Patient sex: M
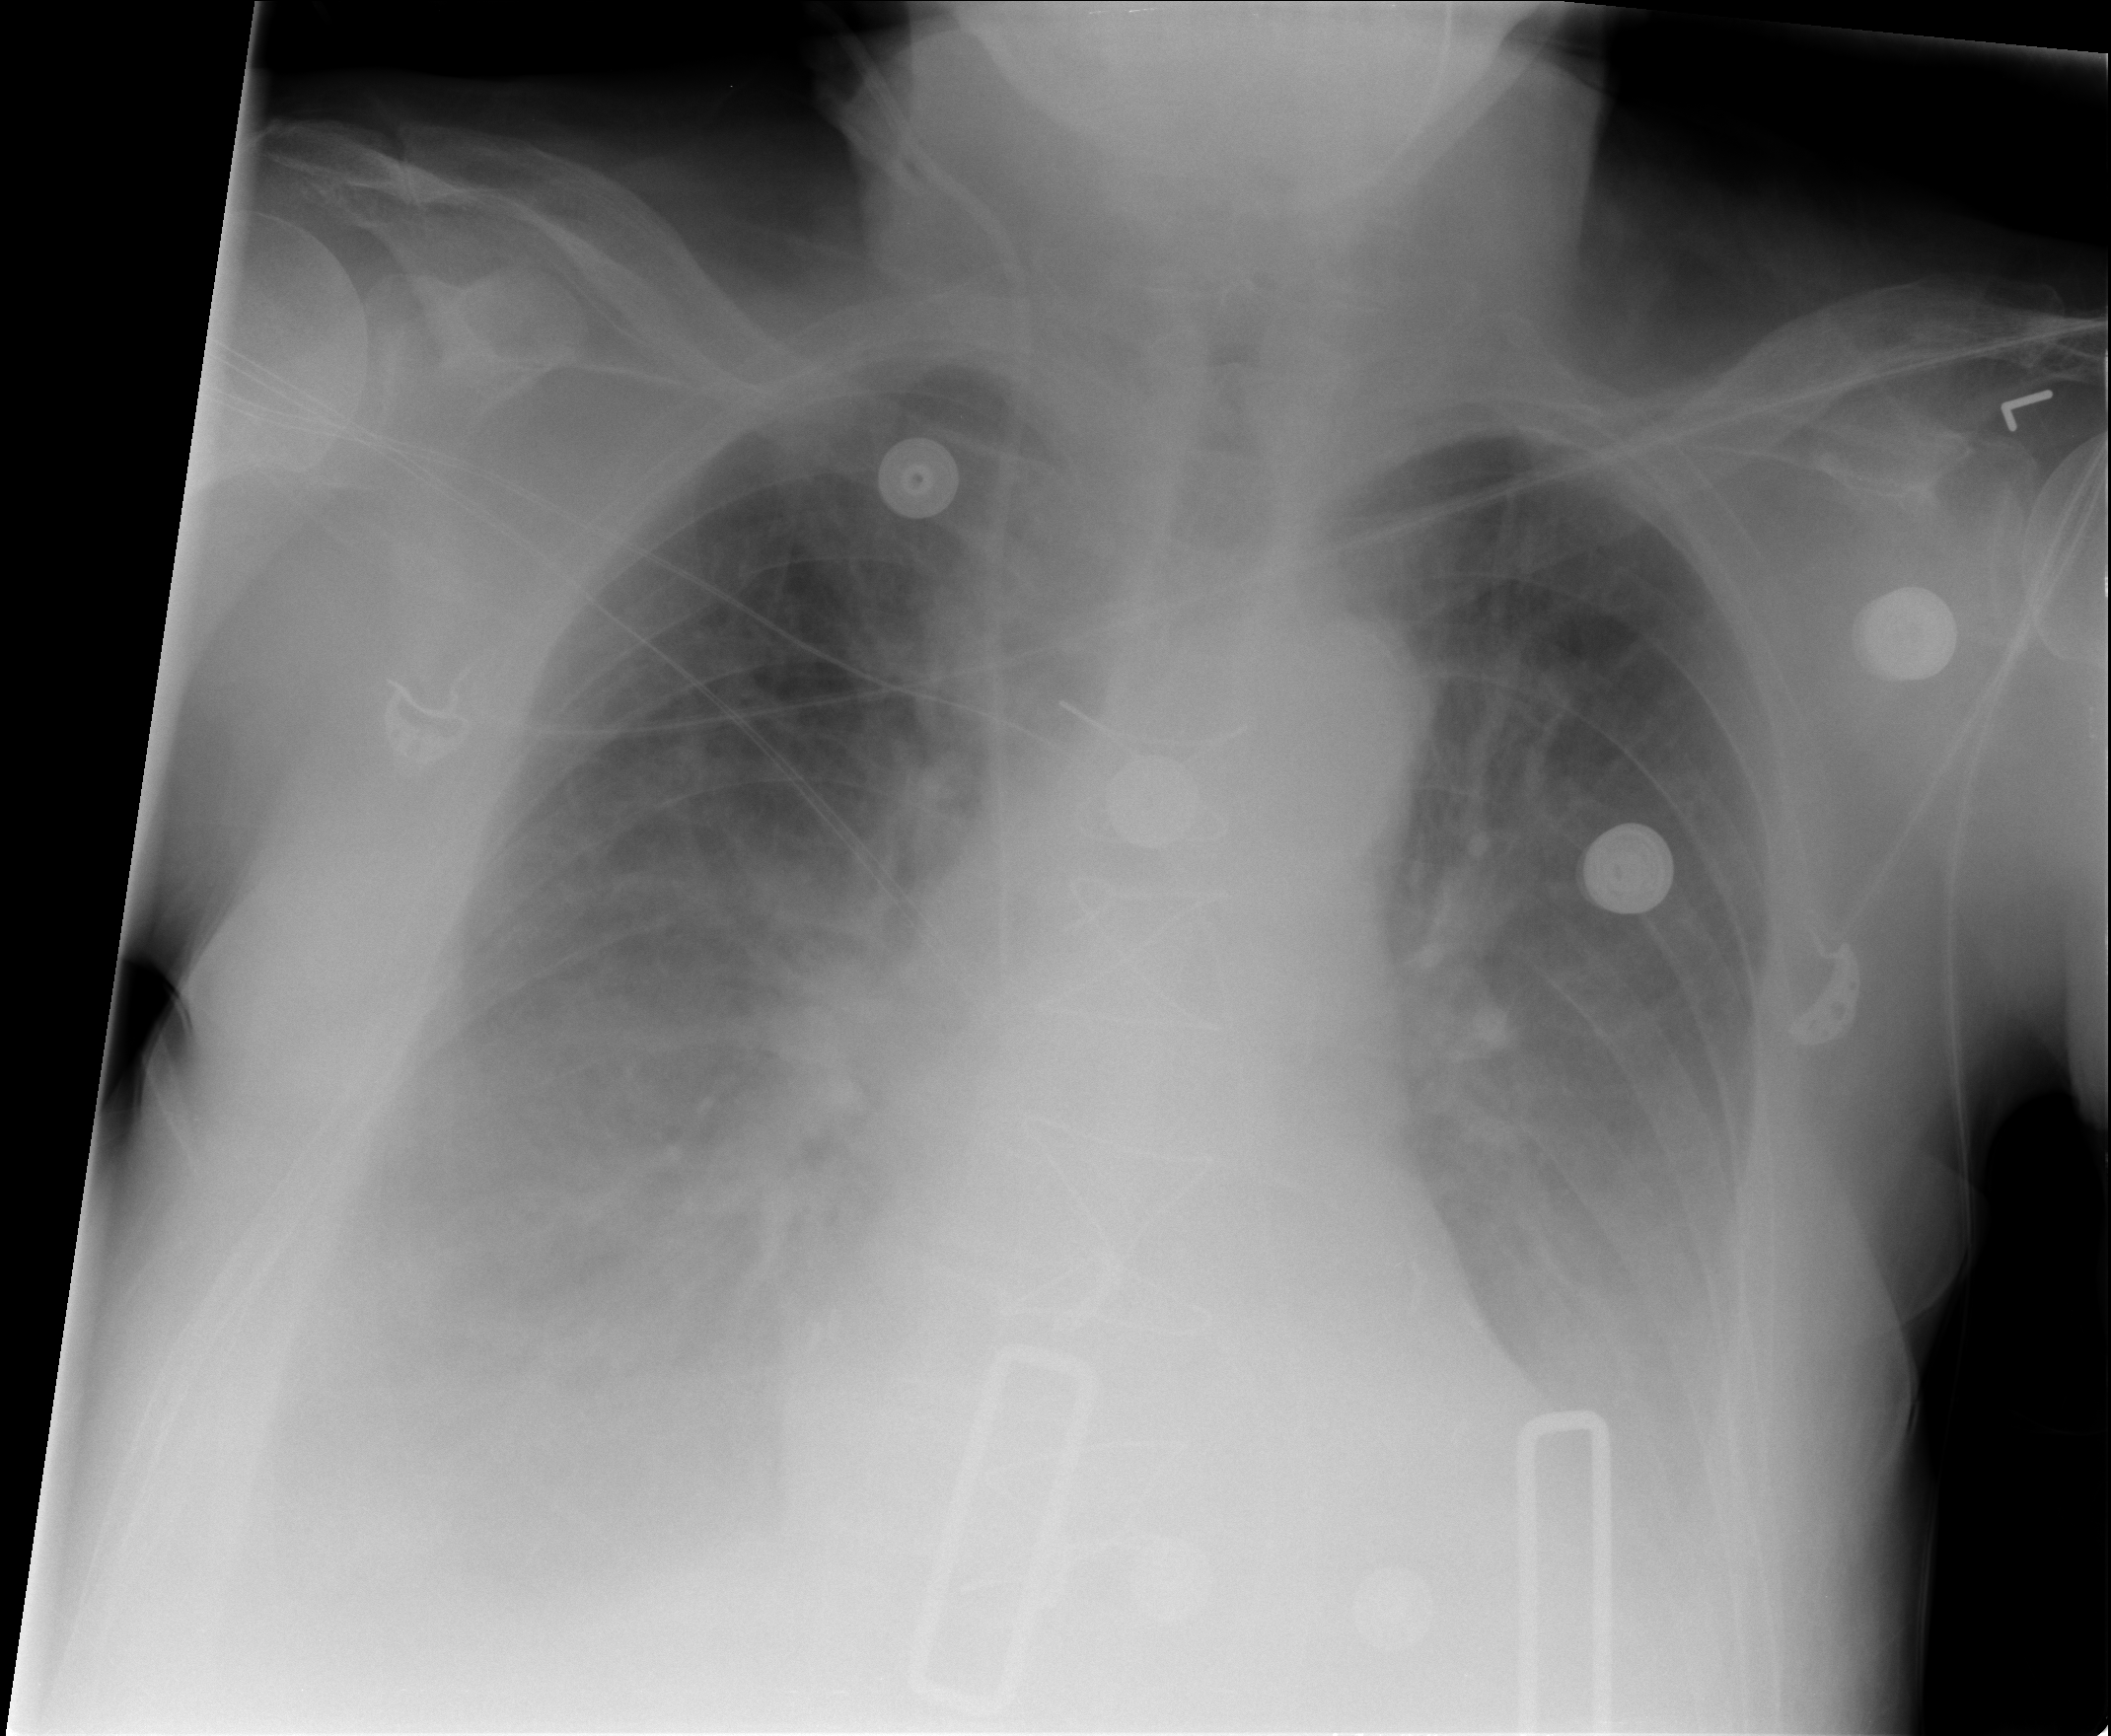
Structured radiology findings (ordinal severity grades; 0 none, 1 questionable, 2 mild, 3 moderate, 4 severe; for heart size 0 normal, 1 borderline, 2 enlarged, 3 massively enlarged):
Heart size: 2
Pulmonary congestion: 2
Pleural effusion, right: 2
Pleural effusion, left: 2
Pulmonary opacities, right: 2
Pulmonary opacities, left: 0
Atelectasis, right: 2
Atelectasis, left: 2